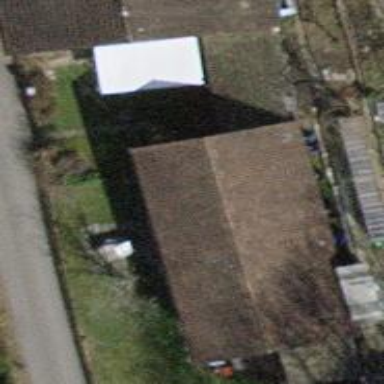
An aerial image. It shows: Gabled roof house.